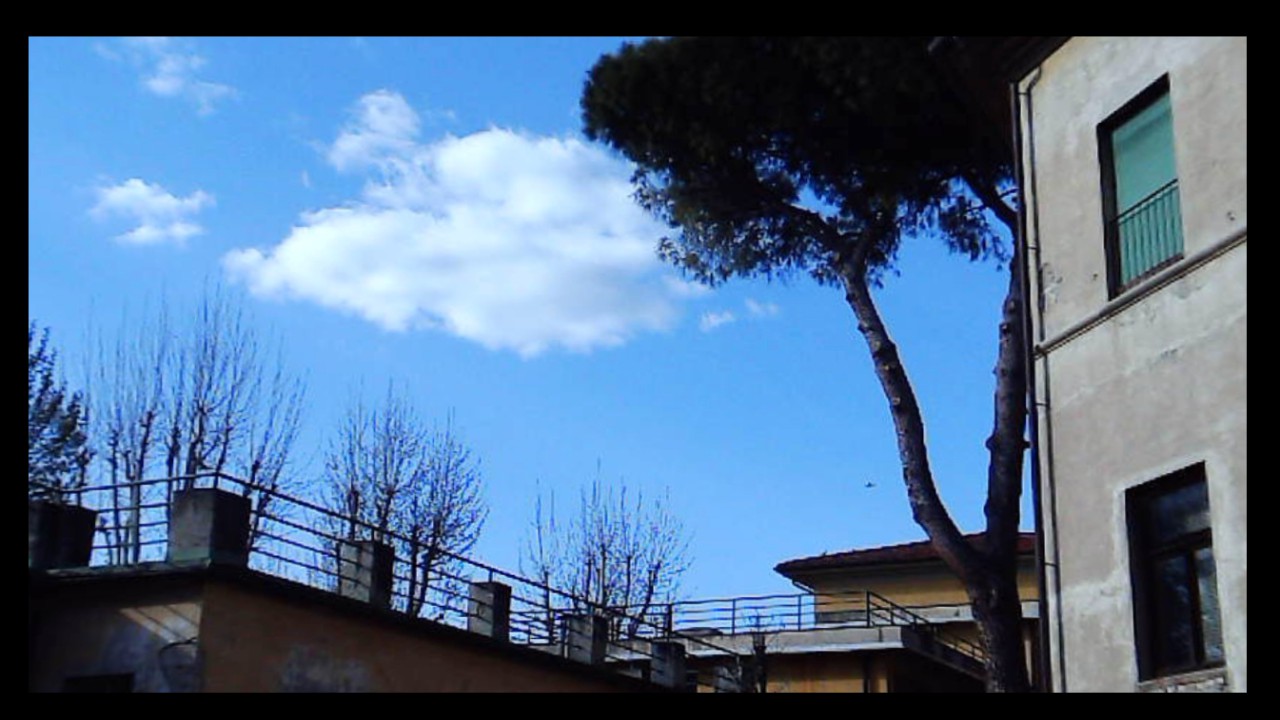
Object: Betafpv air75